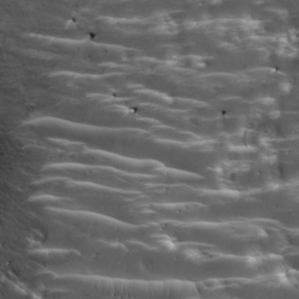
Label: non_frost